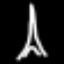
Label: The Eiffel Tower